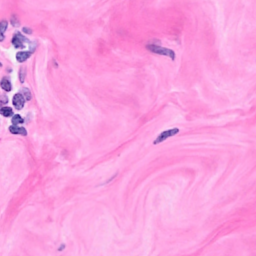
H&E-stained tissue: Breast